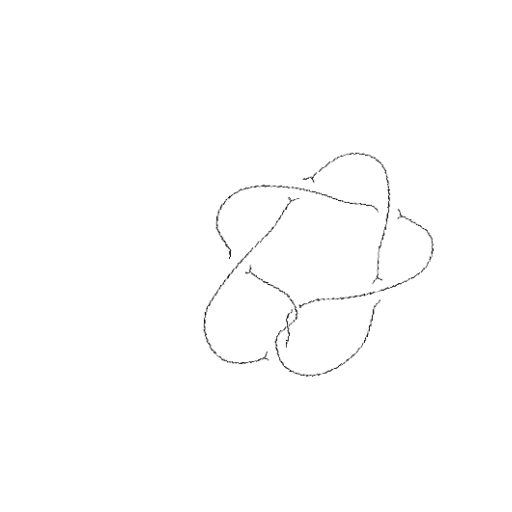
Crossing number: 7